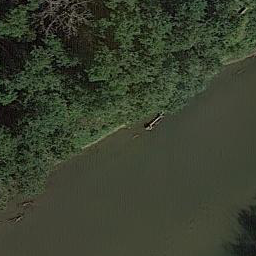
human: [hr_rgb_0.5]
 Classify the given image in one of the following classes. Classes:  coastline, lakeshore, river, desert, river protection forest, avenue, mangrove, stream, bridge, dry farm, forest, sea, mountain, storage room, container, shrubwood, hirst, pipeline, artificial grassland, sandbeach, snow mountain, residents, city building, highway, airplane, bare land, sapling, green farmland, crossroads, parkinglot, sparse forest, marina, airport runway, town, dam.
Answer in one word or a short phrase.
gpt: river protection forest